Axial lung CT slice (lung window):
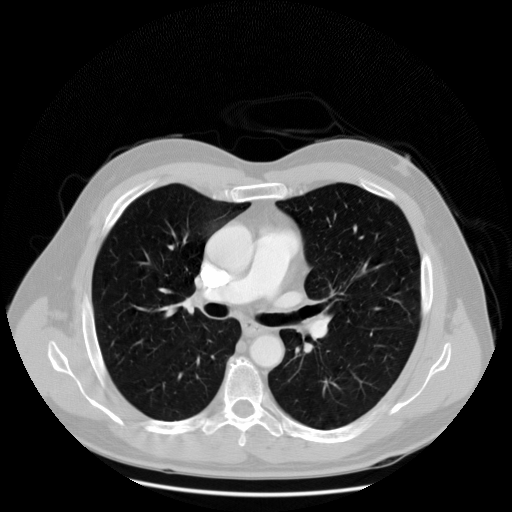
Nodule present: no